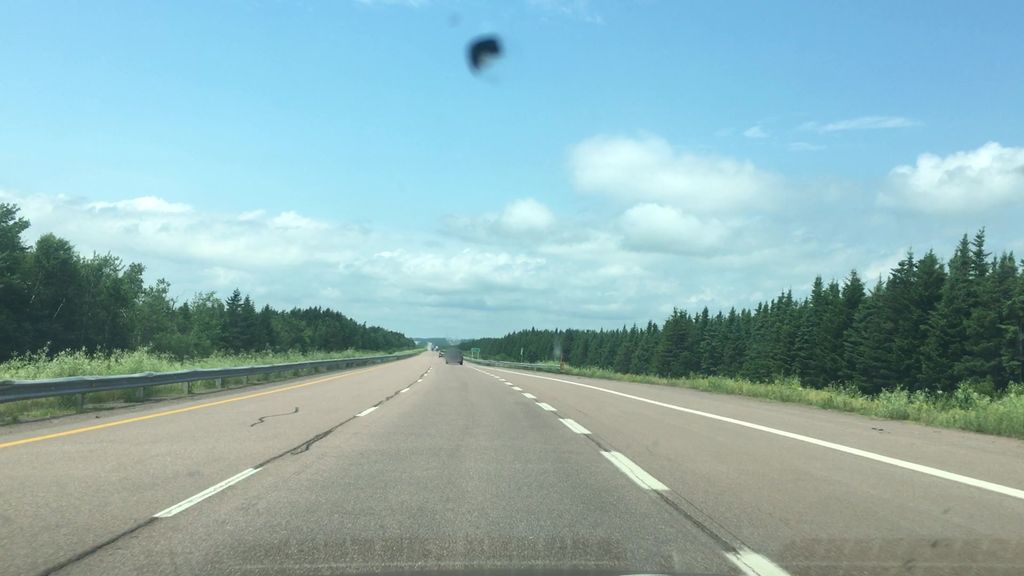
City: charlottetown